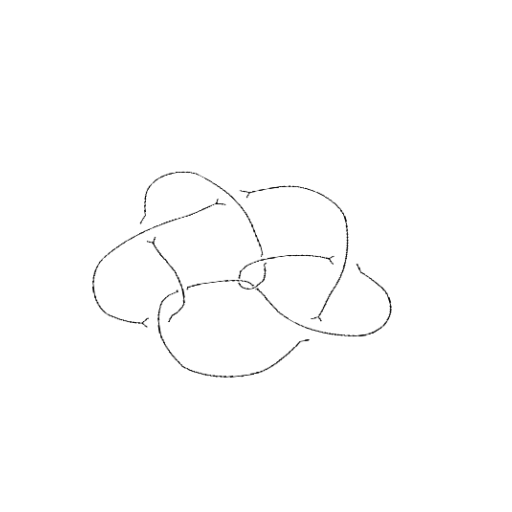
Crossing number: 9